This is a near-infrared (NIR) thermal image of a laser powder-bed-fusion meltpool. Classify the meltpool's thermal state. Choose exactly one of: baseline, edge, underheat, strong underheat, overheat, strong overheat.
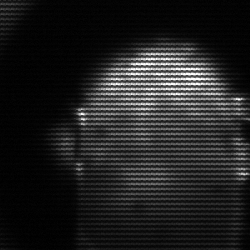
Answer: baseline